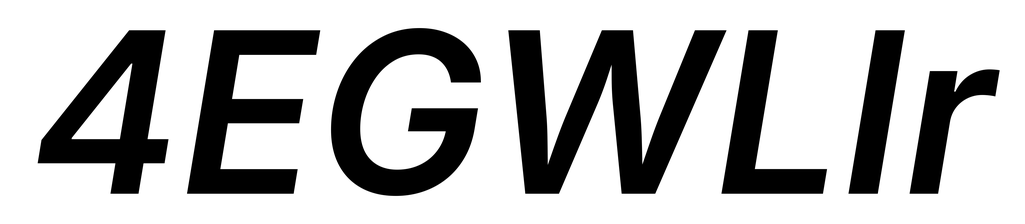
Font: Inter-Italic_SemiBold_Italic